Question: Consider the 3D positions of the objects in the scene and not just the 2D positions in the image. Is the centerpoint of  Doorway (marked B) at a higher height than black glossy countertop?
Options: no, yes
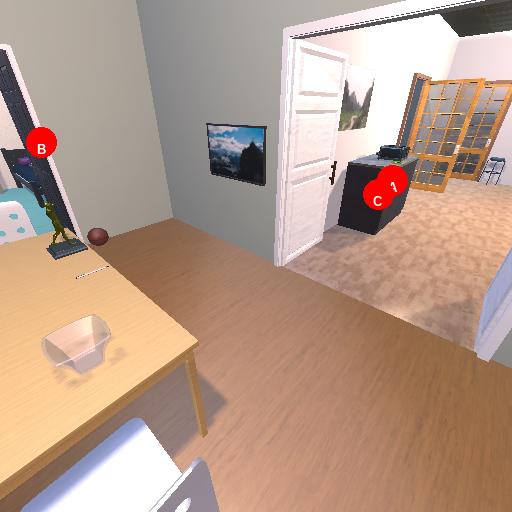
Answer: no